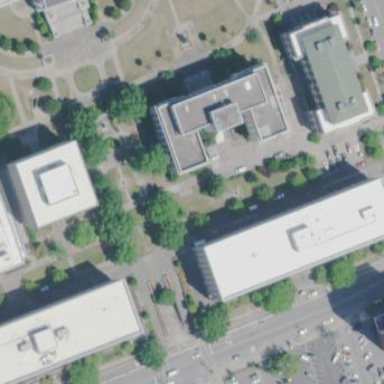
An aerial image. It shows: Government office building.